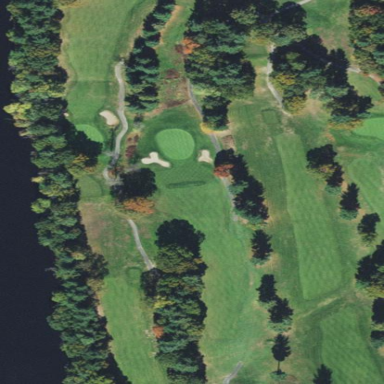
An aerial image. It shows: Golf fairway in the image.